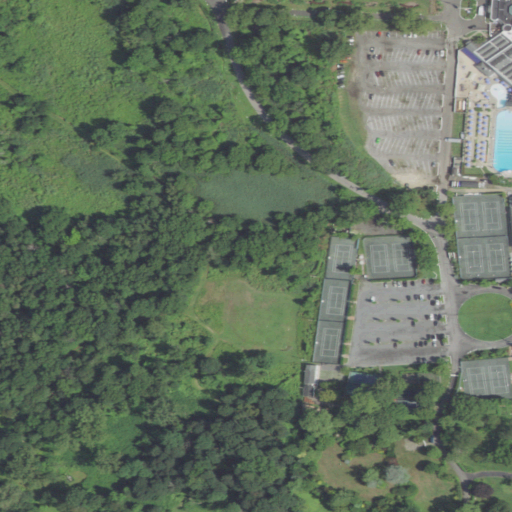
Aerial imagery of island in New York named Manursing Island containing deciduous forest, open development, high intensity development, low intensity development, medium intensity development, and mixed forest